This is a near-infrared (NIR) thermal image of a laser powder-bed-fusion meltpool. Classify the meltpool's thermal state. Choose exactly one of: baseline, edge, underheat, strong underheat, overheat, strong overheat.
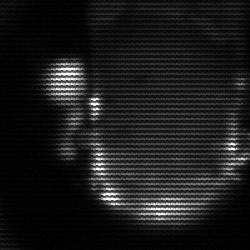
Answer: baseline